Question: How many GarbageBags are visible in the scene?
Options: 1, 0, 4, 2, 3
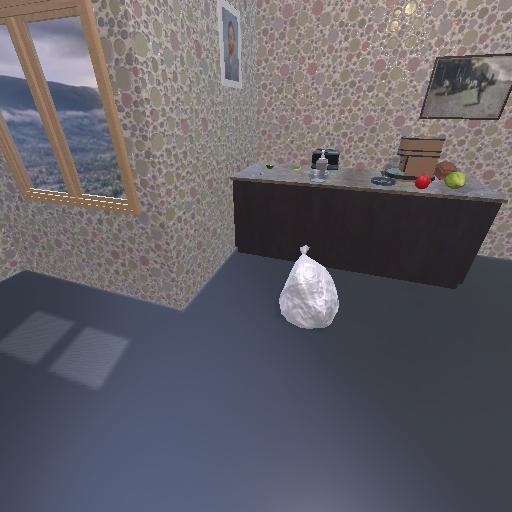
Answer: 1